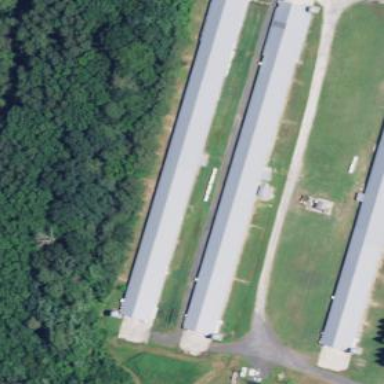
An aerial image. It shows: Farm auxiliary building.